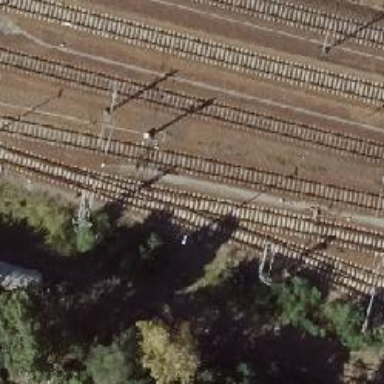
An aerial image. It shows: Railway switch.